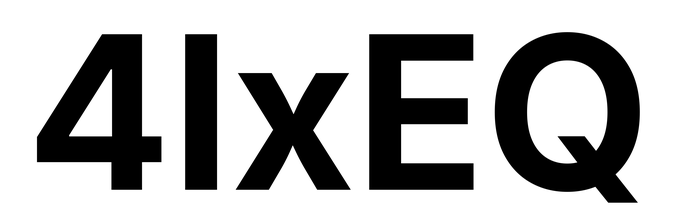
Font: Inter_Bold